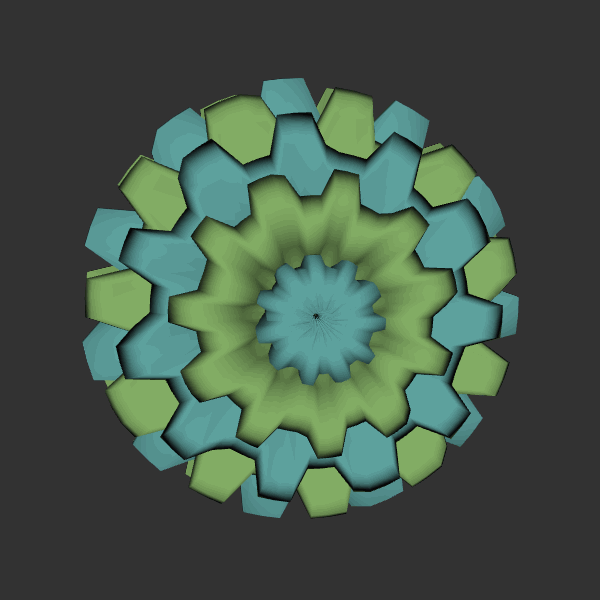
Background: dark